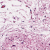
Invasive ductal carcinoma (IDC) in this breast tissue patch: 0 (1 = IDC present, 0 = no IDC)